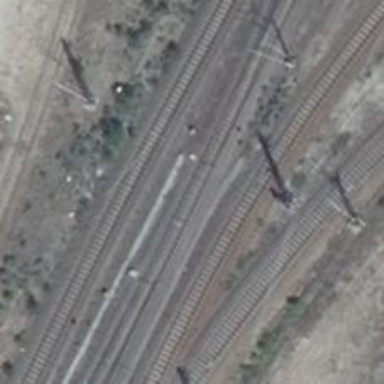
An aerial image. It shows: Railway switch.